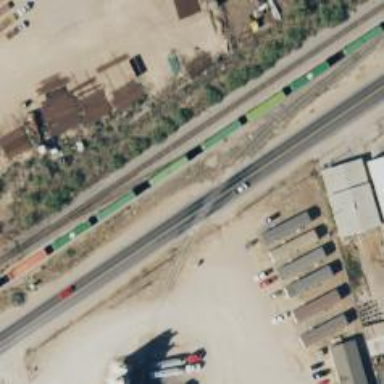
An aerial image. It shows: Railway siding for service.